Brain MRI, t2w sequence, axial 2D slice.
Patient: age 24, sex F, weight 95 kg, height 1.95 m
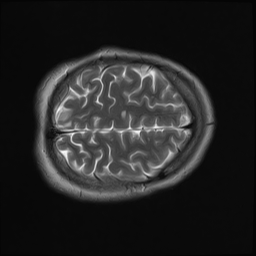